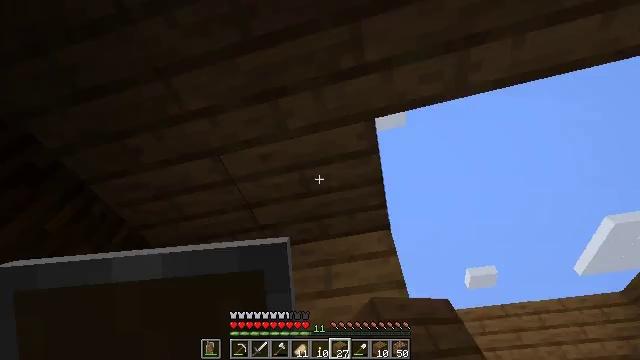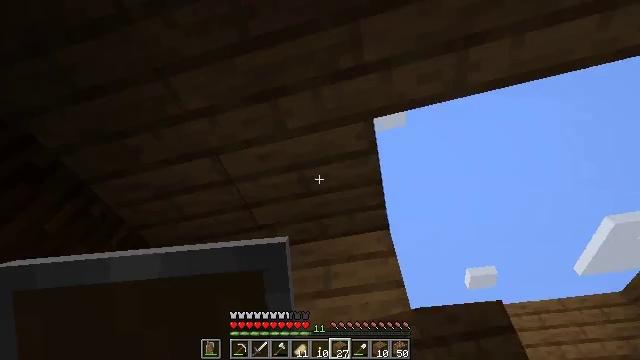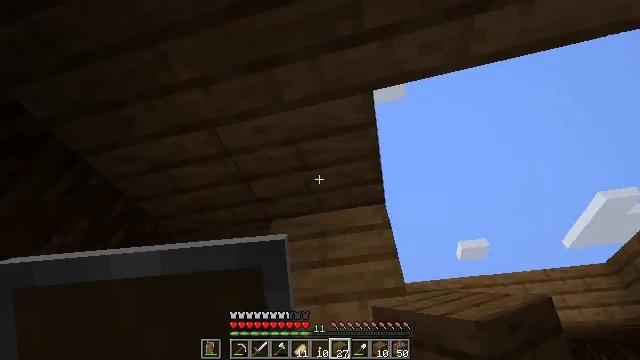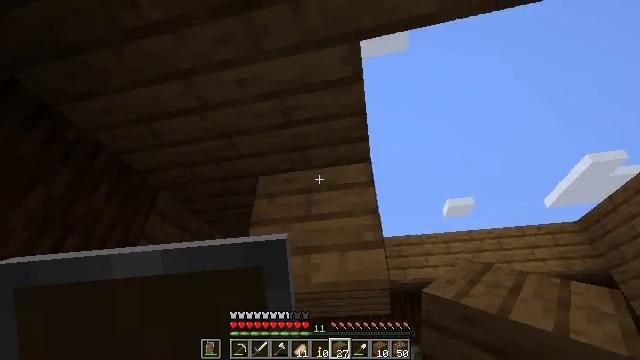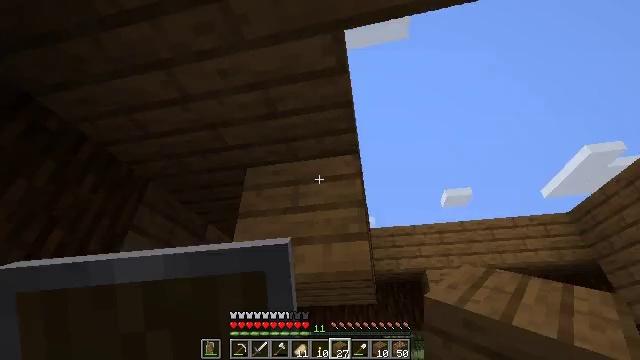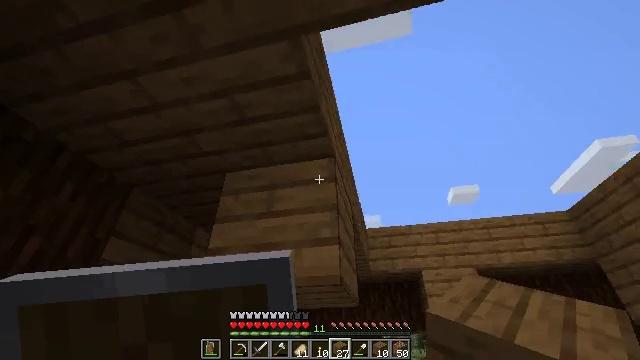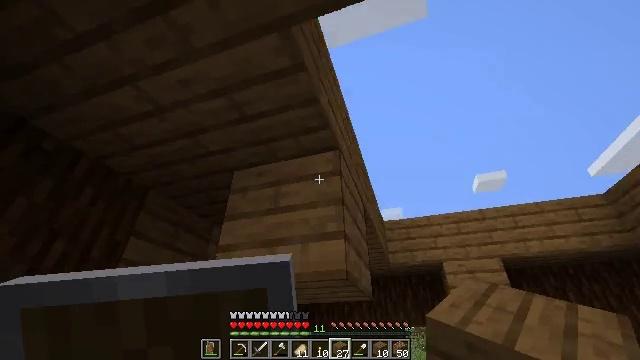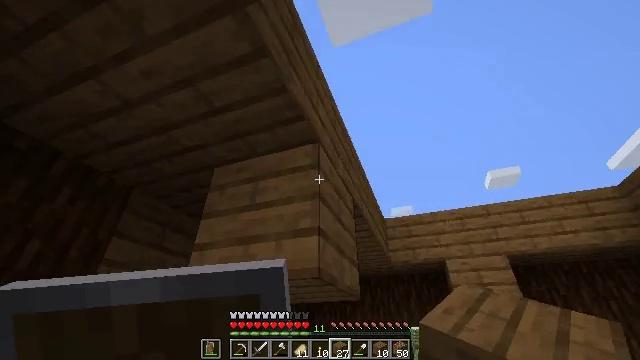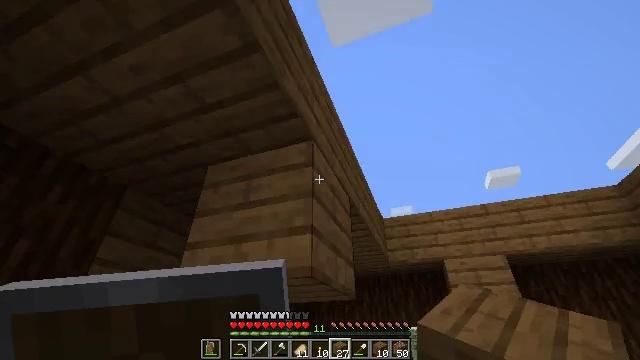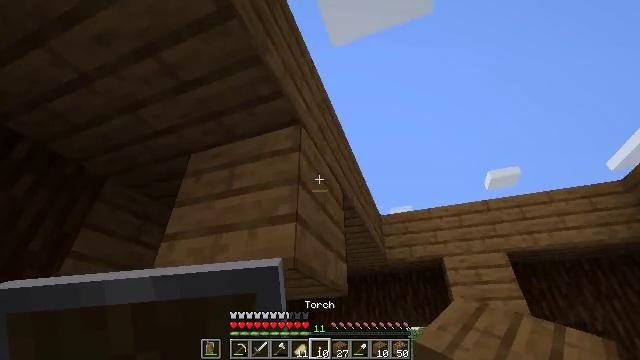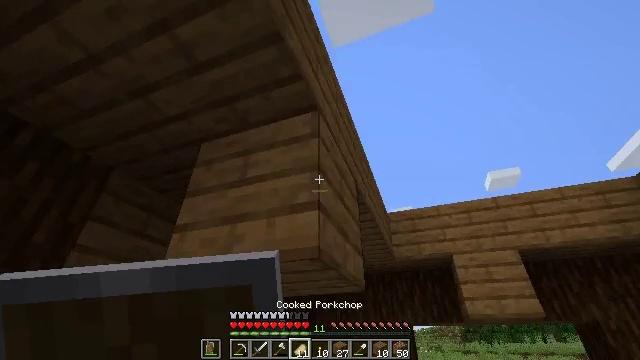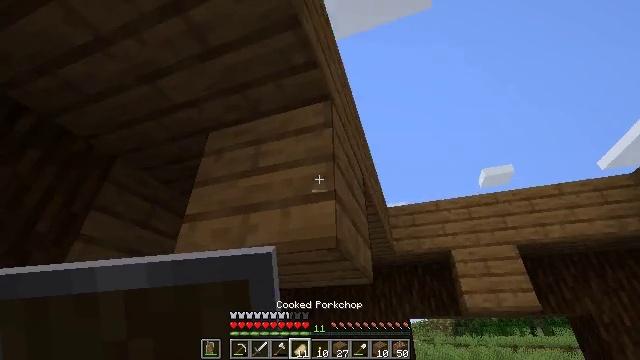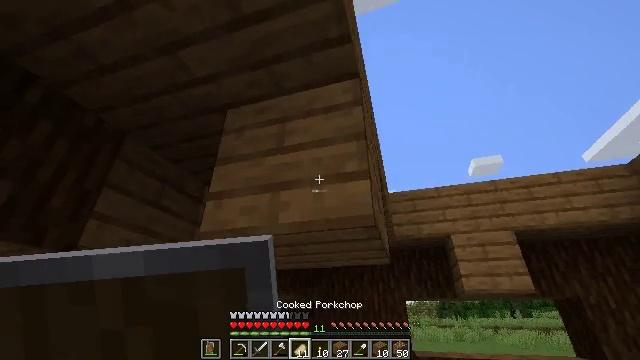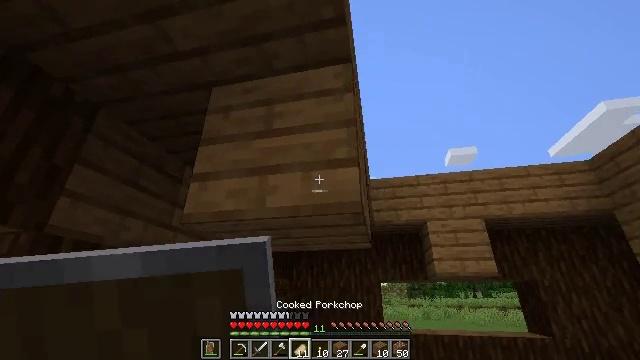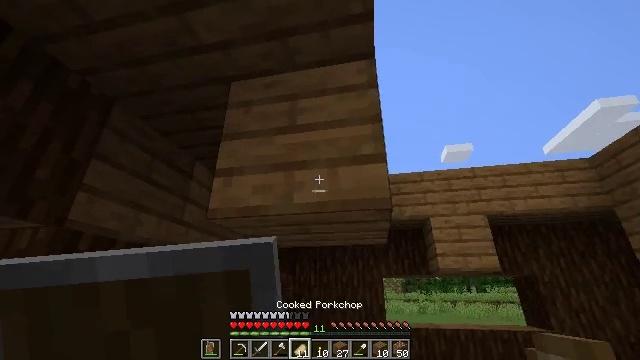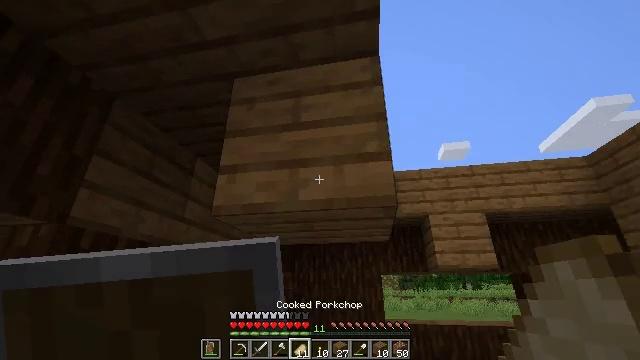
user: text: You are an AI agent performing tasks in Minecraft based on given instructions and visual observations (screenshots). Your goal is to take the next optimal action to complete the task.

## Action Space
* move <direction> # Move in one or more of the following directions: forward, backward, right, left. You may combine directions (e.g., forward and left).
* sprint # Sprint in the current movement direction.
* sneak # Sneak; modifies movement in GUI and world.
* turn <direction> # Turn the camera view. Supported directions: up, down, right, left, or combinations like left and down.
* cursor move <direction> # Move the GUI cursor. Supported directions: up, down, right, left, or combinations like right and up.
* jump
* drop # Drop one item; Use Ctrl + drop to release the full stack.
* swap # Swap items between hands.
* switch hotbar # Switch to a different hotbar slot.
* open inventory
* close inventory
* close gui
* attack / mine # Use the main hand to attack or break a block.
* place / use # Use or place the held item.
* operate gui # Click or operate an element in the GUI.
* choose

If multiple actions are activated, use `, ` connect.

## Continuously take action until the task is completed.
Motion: motion action
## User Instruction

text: Break spruce planks from a structure.
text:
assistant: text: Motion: no_op
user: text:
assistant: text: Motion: turn down
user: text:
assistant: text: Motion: move right, turn right and down
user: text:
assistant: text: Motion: move right, turn down
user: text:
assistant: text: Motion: move right, turn left
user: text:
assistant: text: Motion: move forward and move right, turn left and down
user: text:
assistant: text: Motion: move forward and move right, turn left
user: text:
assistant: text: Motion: move forward
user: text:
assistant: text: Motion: move left
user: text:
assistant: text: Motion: move left
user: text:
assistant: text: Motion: move left, turn right and down
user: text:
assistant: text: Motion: move left, turn right and down
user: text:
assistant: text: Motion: turn right and down
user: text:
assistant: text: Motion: no_op
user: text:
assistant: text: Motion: no_op
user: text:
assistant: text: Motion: turn right and down
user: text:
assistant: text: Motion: turn down
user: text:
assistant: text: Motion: turn down
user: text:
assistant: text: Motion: no_op
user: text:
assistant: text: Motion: no_op
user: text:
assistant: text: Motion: no_op
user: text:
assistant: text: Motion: no_op
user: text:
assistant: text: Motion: no_op
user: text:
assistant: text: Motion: no_op
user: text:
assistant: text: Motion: no_op
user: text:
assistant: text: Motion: no_op
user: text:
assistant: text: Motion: no_op
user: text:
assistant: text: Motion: attack / mine
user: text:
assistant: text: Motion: attack / mine
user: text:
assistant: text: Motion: attack / mine